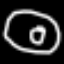
Label: donut